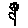
Label: flower